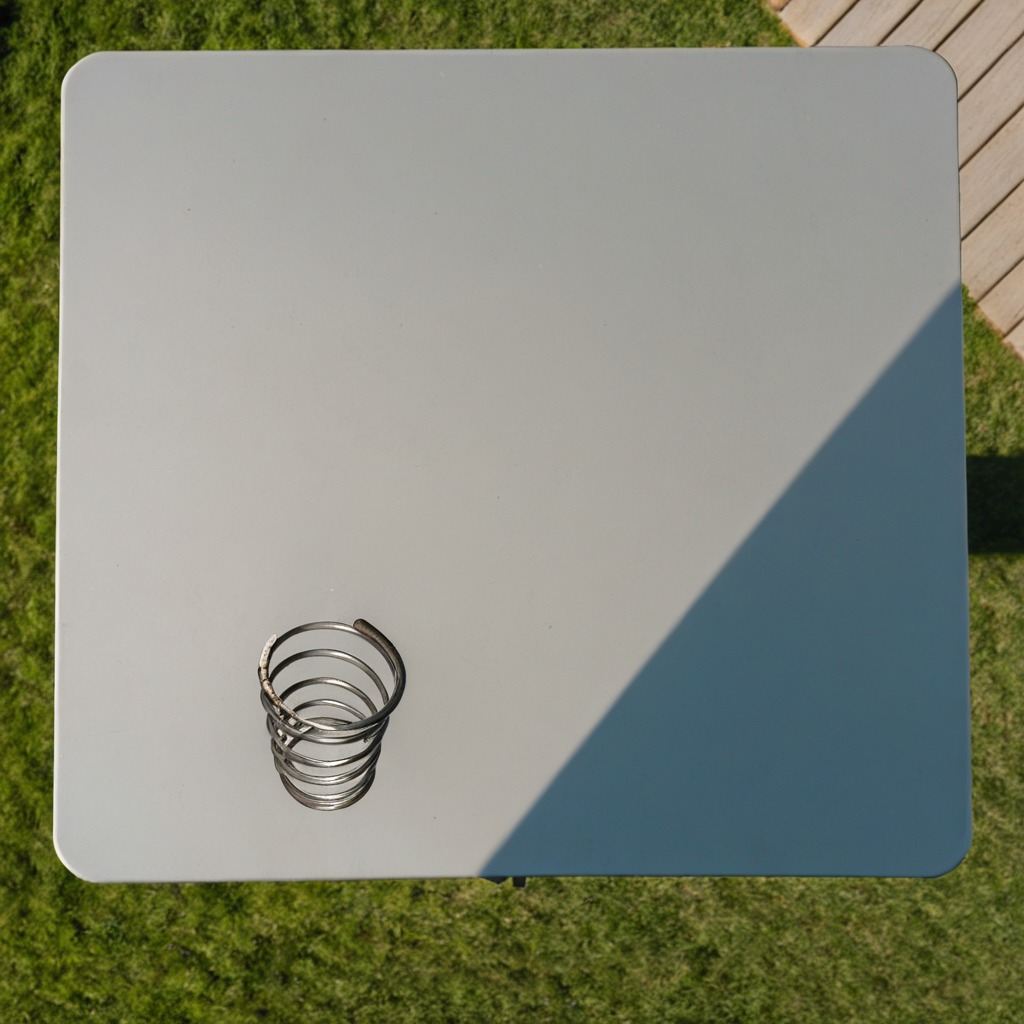
A coiled metal spring is lying on the utility table.